Field crop: maize
Growth stage: 1
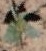
Species: datura